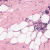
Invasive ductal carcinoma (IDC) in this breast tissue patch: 0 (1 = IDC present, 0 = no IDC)